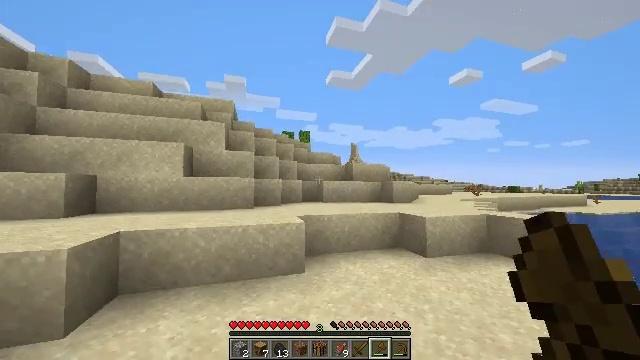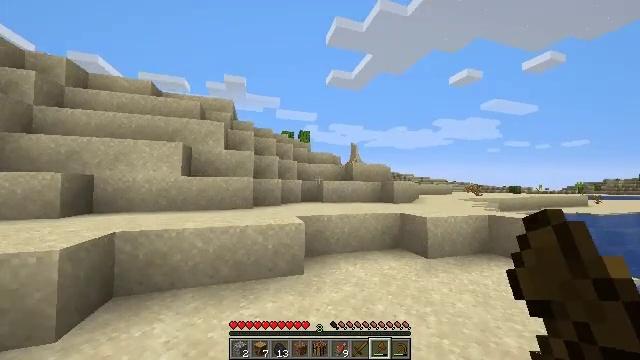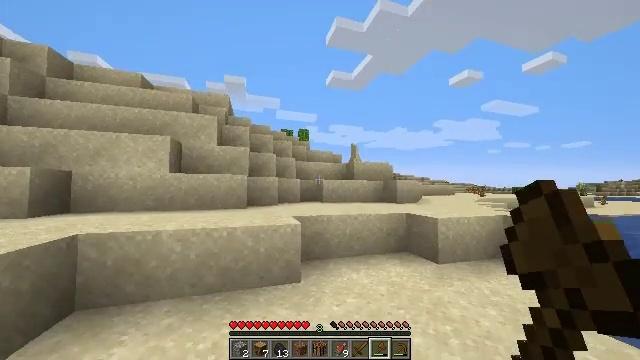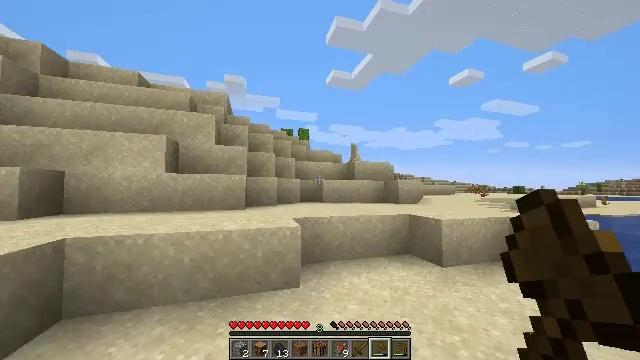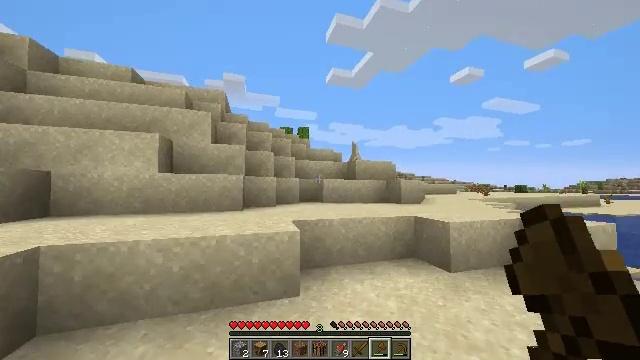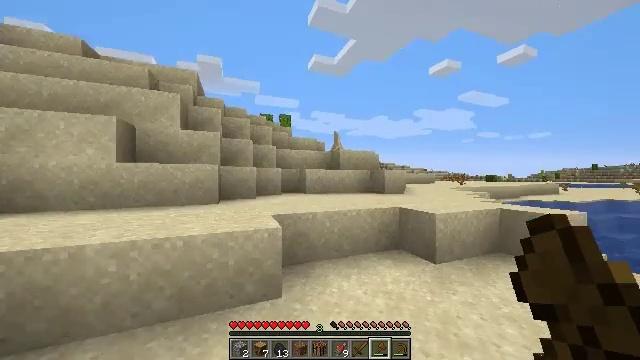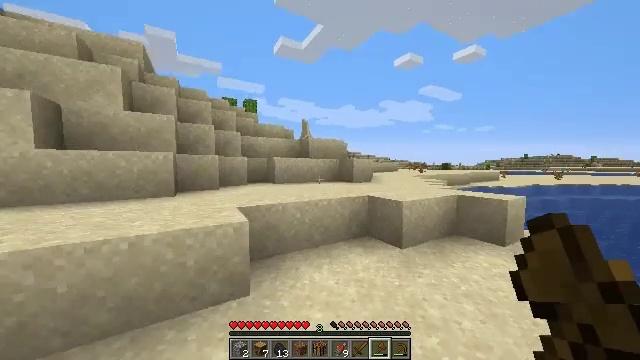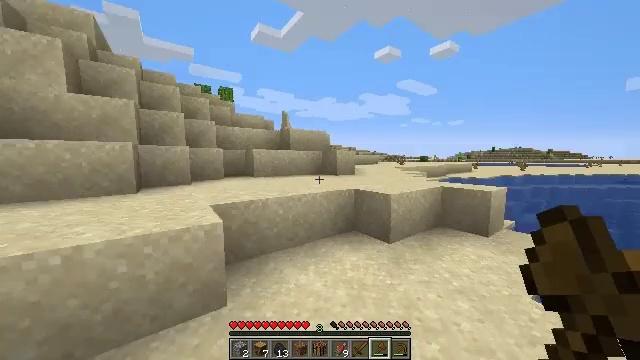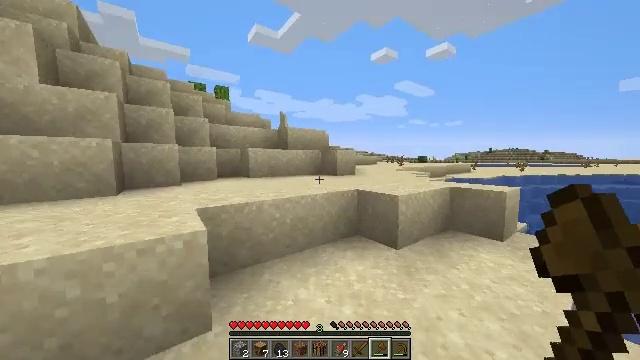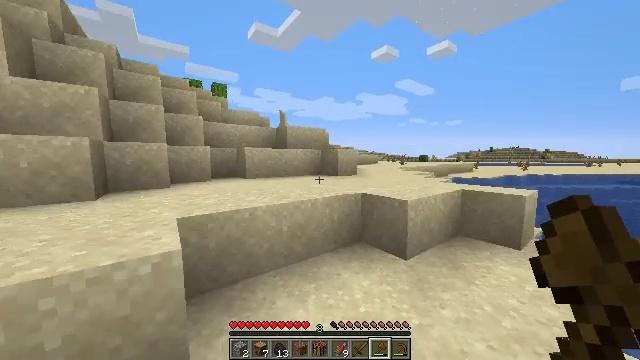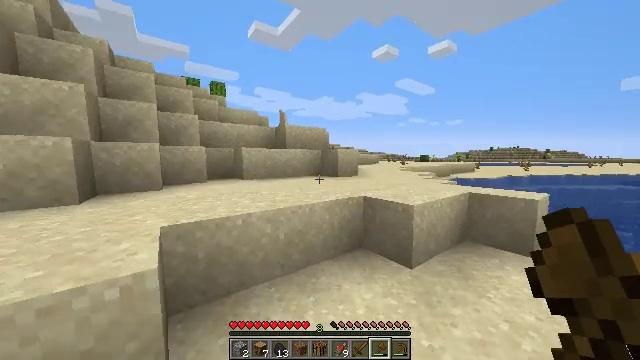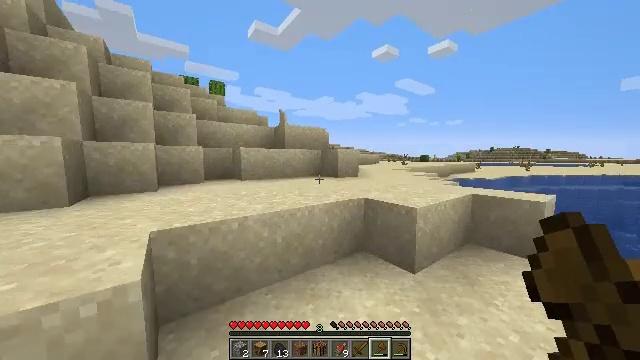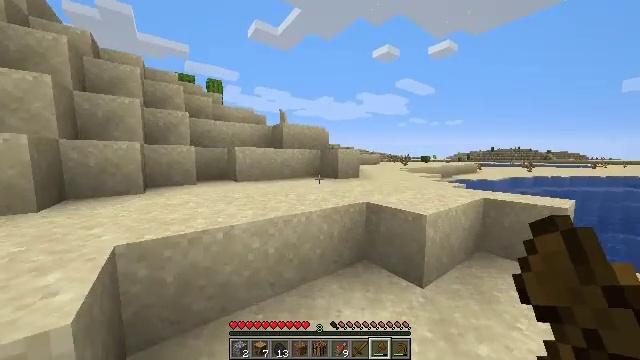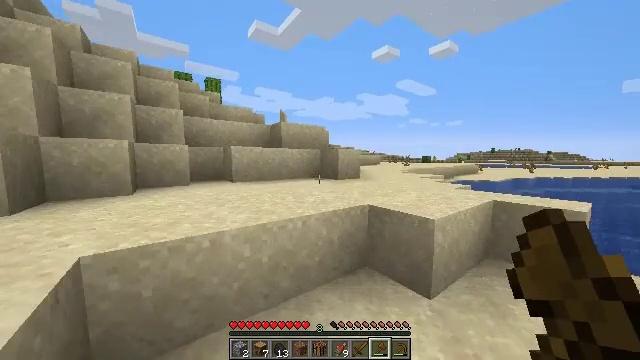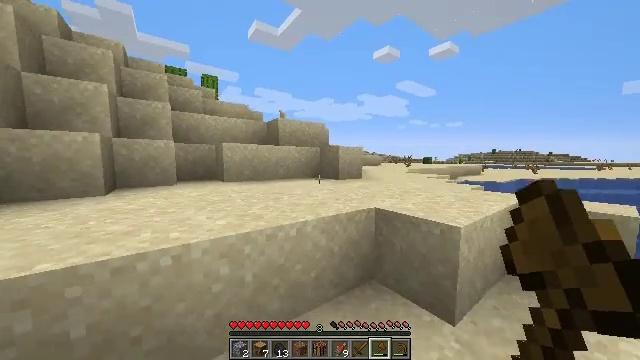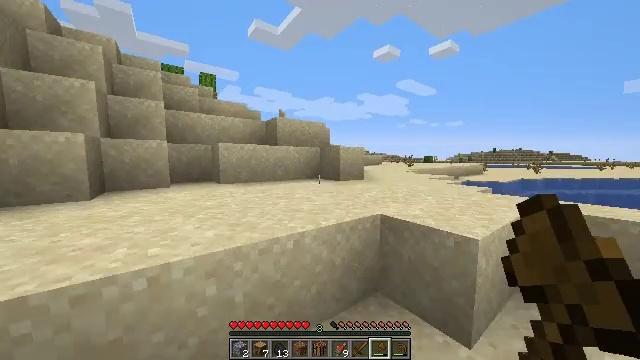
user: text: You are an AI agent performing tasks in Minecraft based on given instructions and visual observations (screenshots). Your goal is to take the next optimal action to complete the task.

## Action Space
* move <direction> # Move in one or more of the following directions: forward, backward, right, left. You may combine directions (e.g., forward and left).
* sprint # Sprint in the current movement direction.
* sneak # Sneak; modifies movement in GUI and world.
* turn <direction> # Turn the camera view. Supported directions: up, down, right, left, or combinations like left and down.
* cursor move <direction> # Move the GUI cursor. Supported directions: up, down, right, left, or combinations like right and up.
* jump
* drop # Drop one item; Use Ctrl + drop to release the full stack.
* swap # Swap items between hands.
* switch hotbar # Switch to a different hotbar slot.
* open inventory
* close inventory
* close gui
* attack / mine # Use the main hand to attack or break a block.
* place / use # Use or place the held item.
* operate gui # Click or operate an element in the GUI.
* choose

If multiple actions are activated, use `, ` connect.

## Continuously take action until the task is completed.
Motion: motion action
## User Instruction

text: Hunt a salmon.
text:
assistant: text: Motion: move forward
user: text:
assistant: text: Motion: move forward
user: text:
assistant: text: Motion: move forward
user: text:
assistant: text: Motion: move forward
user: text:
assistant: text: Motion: move forward, turn right and down
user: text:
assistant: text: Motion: move forward, turn right and down
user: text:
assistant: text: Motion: move forward, turn right and down
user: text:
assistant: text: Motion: move forward
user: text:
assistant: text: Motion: move forward
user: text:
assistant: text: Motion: move forward
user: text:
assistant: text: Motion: move forward
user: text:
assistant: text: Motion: move forward
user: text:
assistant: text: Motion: move forward
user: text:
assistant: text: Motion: move forward
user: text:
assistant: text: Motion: move forward
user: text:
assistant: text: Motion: move forward
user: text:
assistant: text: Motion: move forward, jump
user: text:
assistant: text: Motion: move forward, jump
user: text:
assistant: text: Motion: move forward, jump
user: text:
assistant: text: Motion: move forward, jump
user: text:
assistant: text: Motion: move forward, jump
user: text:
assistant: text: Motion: move forward, jump
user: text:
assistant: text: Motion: move forward
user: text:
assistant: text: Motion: move forward
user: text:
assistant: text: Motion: move forward, turn left
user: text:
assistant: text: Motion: move forward, turn left
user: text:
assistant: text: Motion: move forward, turn left
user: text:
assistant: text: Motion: move forward
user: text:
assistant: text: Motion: move forward, turn left
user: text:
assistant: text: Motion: move forward, jump